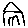
Label: house